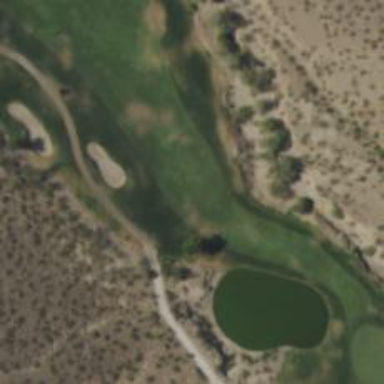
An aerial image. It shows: View of golf hole.